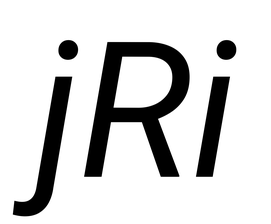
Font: Roboto-Italic_Italic